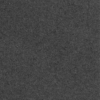
Label: dusty